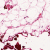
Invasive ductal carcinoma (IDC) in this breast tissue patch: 0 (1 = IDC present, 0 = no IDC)